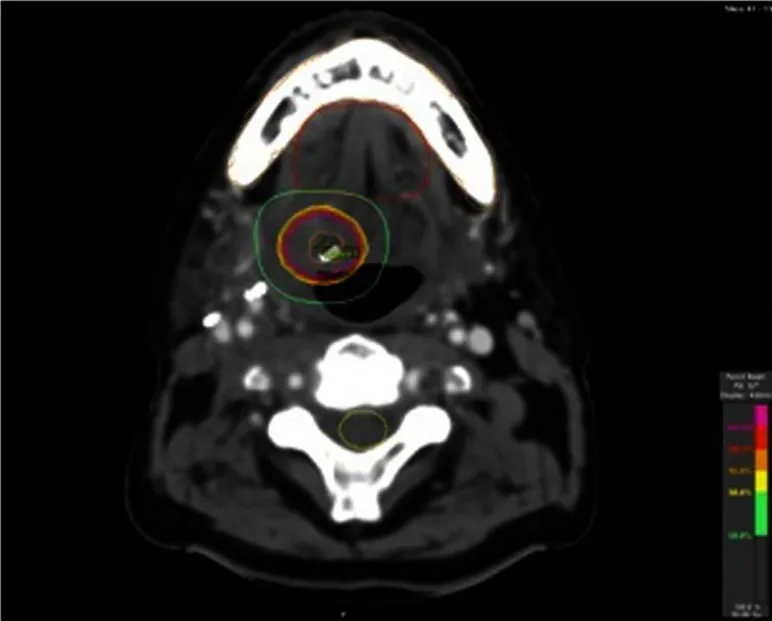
The SRT plan isodose lines (with doses bottom right).
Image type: radiology (ct)